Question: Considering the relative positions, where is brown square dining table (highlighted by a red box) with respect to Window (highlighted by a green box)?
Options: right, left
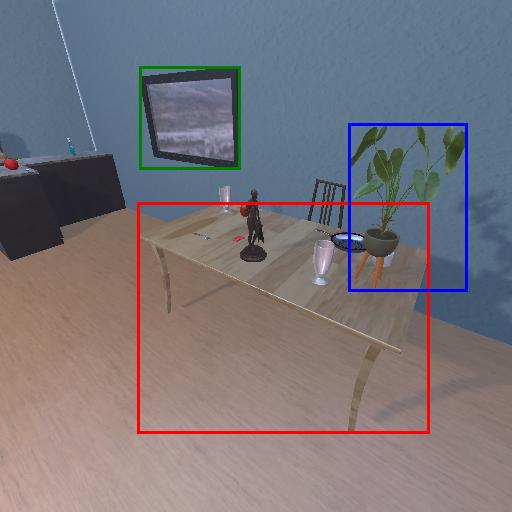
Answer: right